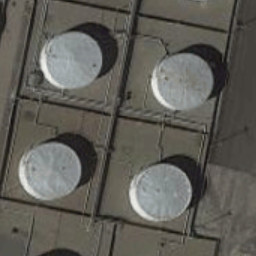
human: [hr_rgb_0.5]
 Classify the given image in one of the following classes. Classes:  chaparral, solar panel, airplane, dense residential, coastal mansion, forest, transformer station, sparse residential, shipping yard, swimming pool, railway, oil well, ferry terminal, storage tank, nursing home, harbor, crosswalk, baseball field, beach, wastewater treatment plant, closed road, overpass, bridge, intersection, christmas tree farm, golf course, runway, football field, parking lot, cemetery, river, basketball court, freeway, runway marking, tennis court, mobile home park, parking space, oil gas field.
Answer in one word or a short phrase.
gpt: storage tank